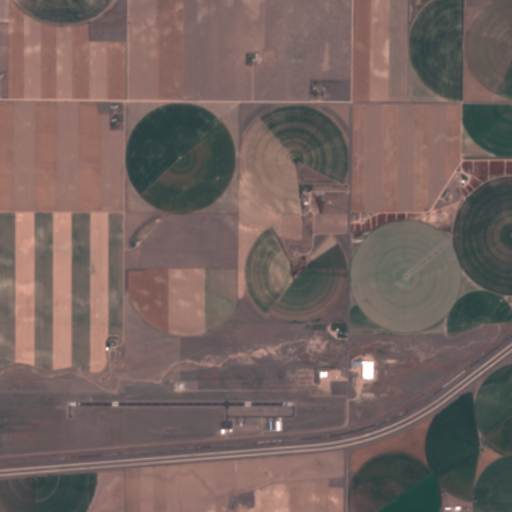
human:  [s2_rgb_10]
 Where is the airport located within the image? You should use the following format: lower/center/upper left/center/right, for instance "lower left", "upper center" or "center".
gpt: The airport is located in the lower of the image.
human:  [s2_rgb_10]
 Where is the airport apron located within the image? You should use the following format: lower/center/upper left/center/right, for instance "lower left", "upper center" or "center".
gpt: The airport apron is located in the lower center of the image.
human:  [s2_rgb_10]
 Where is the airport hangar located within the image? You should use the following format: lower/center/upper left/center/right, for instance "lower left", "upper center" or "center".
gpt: The airport hangar is located in the lower center of the image.
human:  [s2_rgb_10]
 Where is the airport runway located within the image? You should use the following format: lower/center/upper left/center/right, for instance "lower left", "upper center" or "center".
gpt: The airport runway is located in the lower left of the image.
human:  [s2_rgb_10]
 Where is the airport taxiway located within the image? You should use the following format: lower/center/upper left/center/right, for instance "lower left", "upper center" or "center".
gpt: The airport taxiway is located in the lower left of the image.
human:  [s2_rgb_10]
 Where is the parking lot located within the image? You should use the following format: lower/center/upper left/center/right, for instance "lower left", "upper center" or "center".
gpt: There is no parking lot in the image.